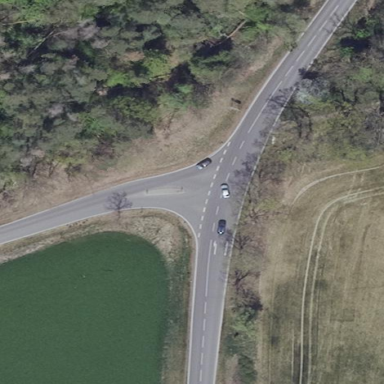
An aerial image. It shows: Asphalt road with junction.